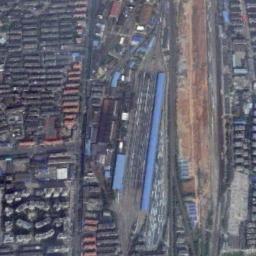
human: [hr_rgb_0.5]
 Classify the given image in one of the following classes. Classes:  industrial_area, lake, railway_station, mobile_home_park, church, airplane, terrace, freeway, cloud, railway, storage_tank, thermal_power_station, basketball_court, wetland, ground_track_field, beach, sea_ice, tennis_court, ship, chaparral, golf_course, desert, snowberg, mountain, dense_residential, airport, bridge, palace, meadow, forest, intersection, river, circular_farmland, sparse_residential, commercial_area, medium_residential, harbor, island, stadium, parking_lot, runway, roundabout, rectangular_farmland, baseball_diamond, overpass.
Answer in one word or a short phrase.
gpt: railway_station